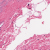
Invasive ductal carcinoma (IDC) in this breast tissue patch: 0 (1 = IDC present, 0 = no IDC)